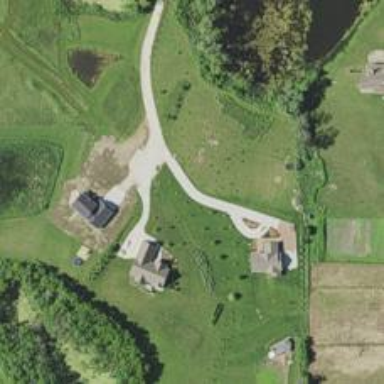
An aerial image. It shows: Driveway leading to service road.